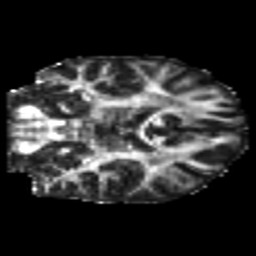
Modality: FA
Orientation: coronal
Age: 25
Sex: female
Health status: healthy
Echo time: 0.074 s